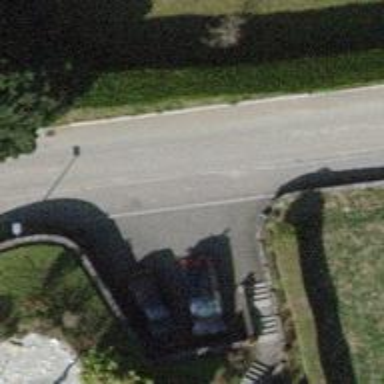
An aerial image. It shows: Asphalt sidewalk along the footway.